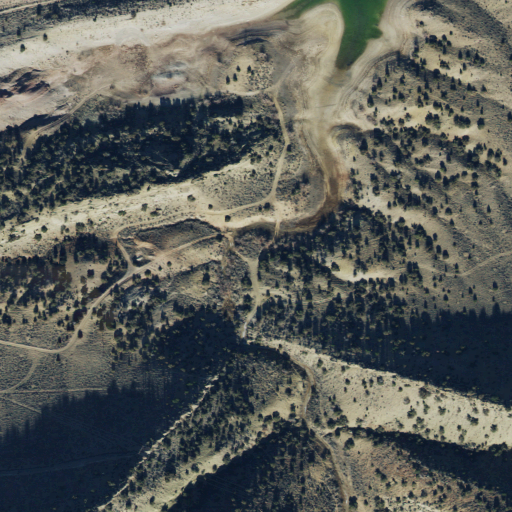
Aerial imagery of valley in Utah named Finch Draw containing shrub, open water, evergreen forest, and grassland